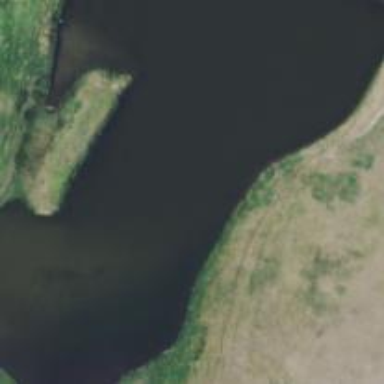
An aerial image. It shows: Reservoir.